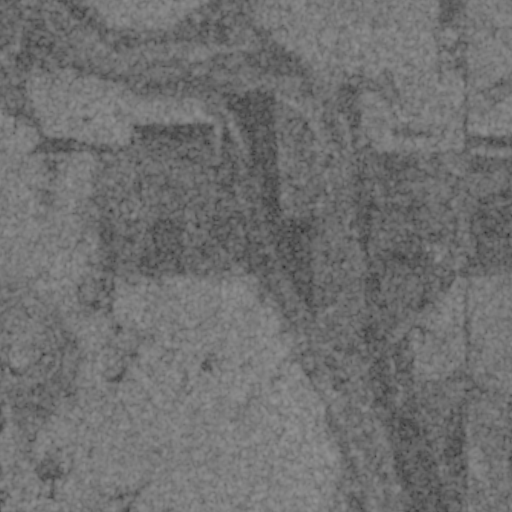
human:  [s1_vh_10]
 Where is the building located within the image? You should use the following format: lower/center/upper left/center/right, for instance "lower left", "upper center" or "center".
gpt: The building is located in the right of the image.
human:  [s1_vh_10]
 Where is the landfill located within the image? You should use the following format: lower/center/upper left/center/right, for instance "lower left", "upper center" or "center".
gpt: There is no landfill in the image.

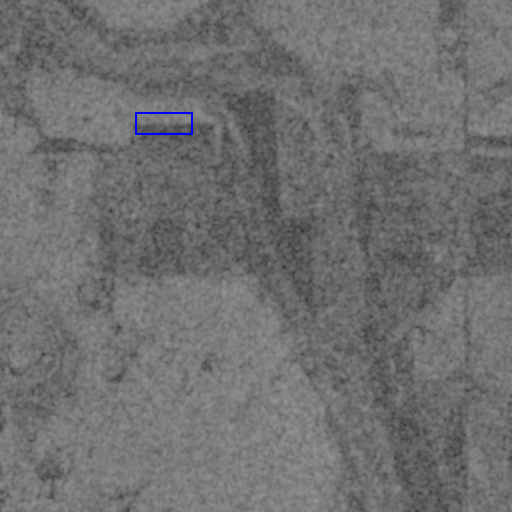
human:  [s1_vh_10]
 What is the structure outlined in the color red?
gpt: There is no red outline.
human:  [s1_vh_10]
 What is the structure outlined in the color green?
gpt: There is no structure outlined in green.